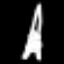
Label: The Eiffel Tower